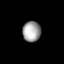
Tissue: prostate
Cell type: T cells
Senescence score: 0.2809
Nuclear area (px): 365
Mean DAPI intensity: 160.285